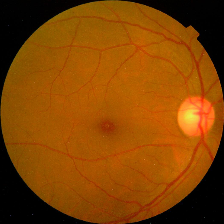
Diabetic retinopathy grade: No DR